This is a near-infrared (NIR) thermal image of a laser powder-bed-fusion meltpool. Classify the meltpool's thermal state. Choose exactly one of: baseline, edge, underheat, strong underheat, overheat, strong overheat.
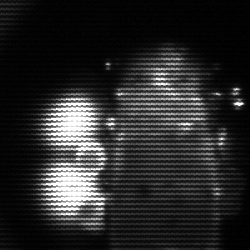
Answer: strong underheat